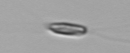
Label: Chrysochromulina